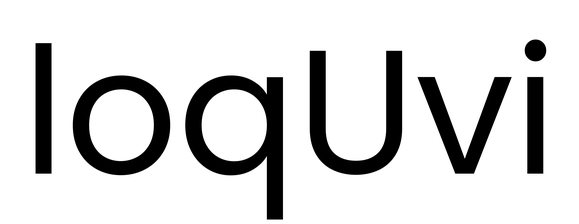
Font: Poppins-Regular